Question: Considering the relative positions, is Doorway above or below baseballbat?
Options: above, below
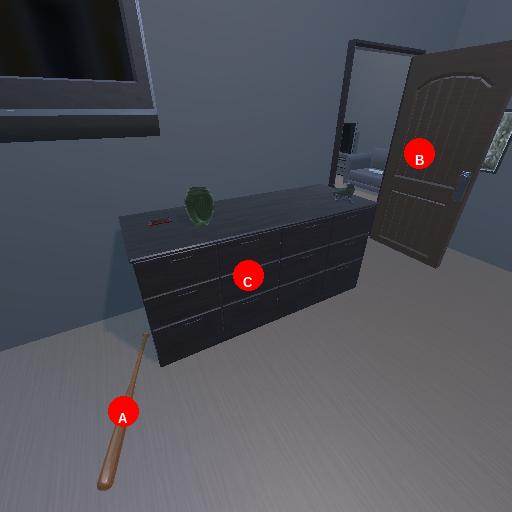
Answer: above